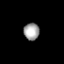
Tissue: prostate
Cell type: Epithelial cells
Senescence score: 0.2807
Nuclear area (px): 259
Mean DAPI intensity: 163.085